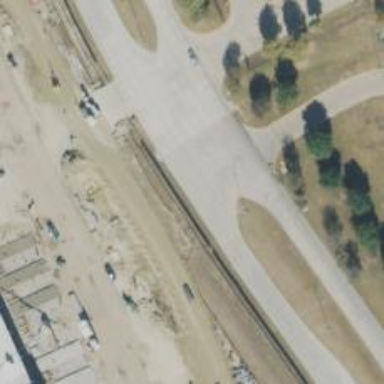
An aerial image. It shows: Tertiary link road.